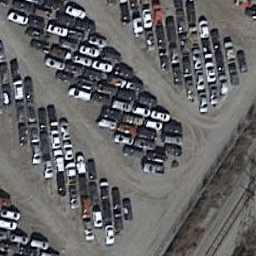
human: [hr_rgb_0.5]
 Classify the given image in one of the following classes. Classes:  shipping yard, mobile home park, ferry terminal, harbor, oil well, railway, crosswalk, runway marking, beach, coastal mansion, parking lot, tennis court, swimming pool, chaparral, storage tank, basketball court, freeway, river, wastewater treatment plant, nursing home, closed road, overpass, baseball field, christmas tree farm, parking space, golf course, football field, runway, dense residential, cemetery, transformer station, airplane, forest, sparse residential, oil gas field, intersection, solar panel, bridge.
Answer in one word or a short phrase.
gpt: parking lot